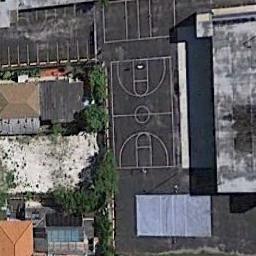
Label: basketball_court